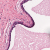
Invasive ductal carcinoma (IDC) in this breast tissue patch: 0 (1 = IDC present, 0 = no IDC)